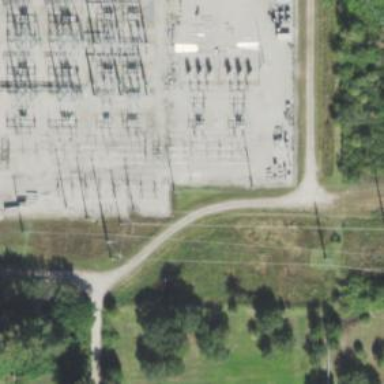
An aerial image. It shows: Switch for power supply.